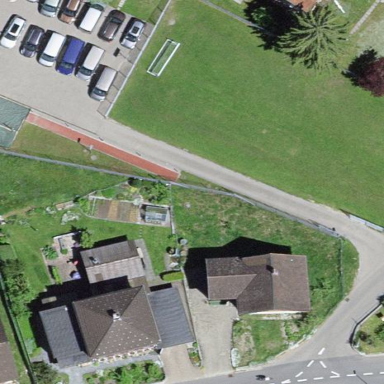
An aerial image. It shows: Multi-sport pitch with asphalt surface.